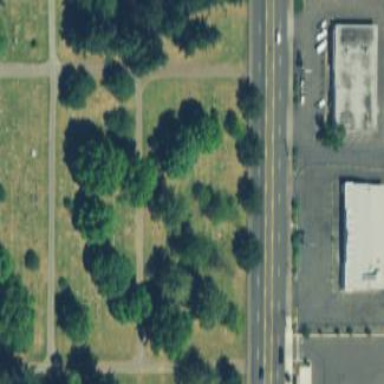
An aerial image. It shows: Sector within cemetery.